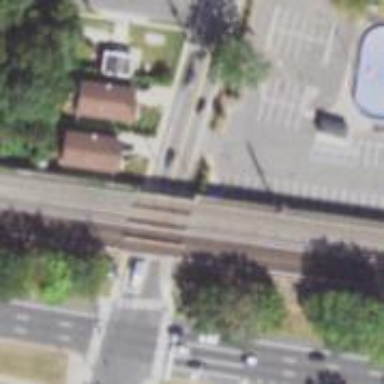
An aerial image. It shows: Bridge over electrified railway track.